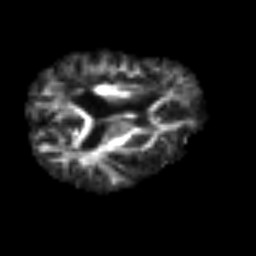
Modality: FA
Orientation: axial
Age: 64
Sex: male
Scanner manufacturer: siemens
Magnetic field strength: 3 T
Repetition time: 3.2 s
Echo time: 0.081 s